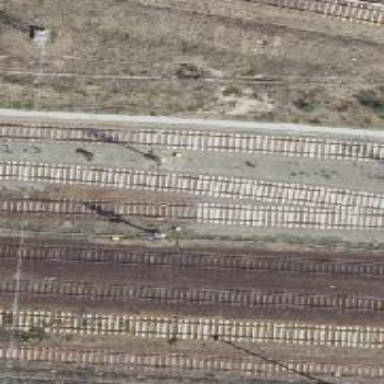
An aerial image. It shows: Railway signal.